Interaction volume radius: 10 \u00c5
Interaction volume height: 15 \u00c5
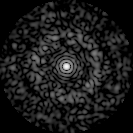
Disorder parameter: 0.8318